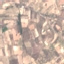
Label: PermanentCrop